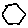
Label: hexagon